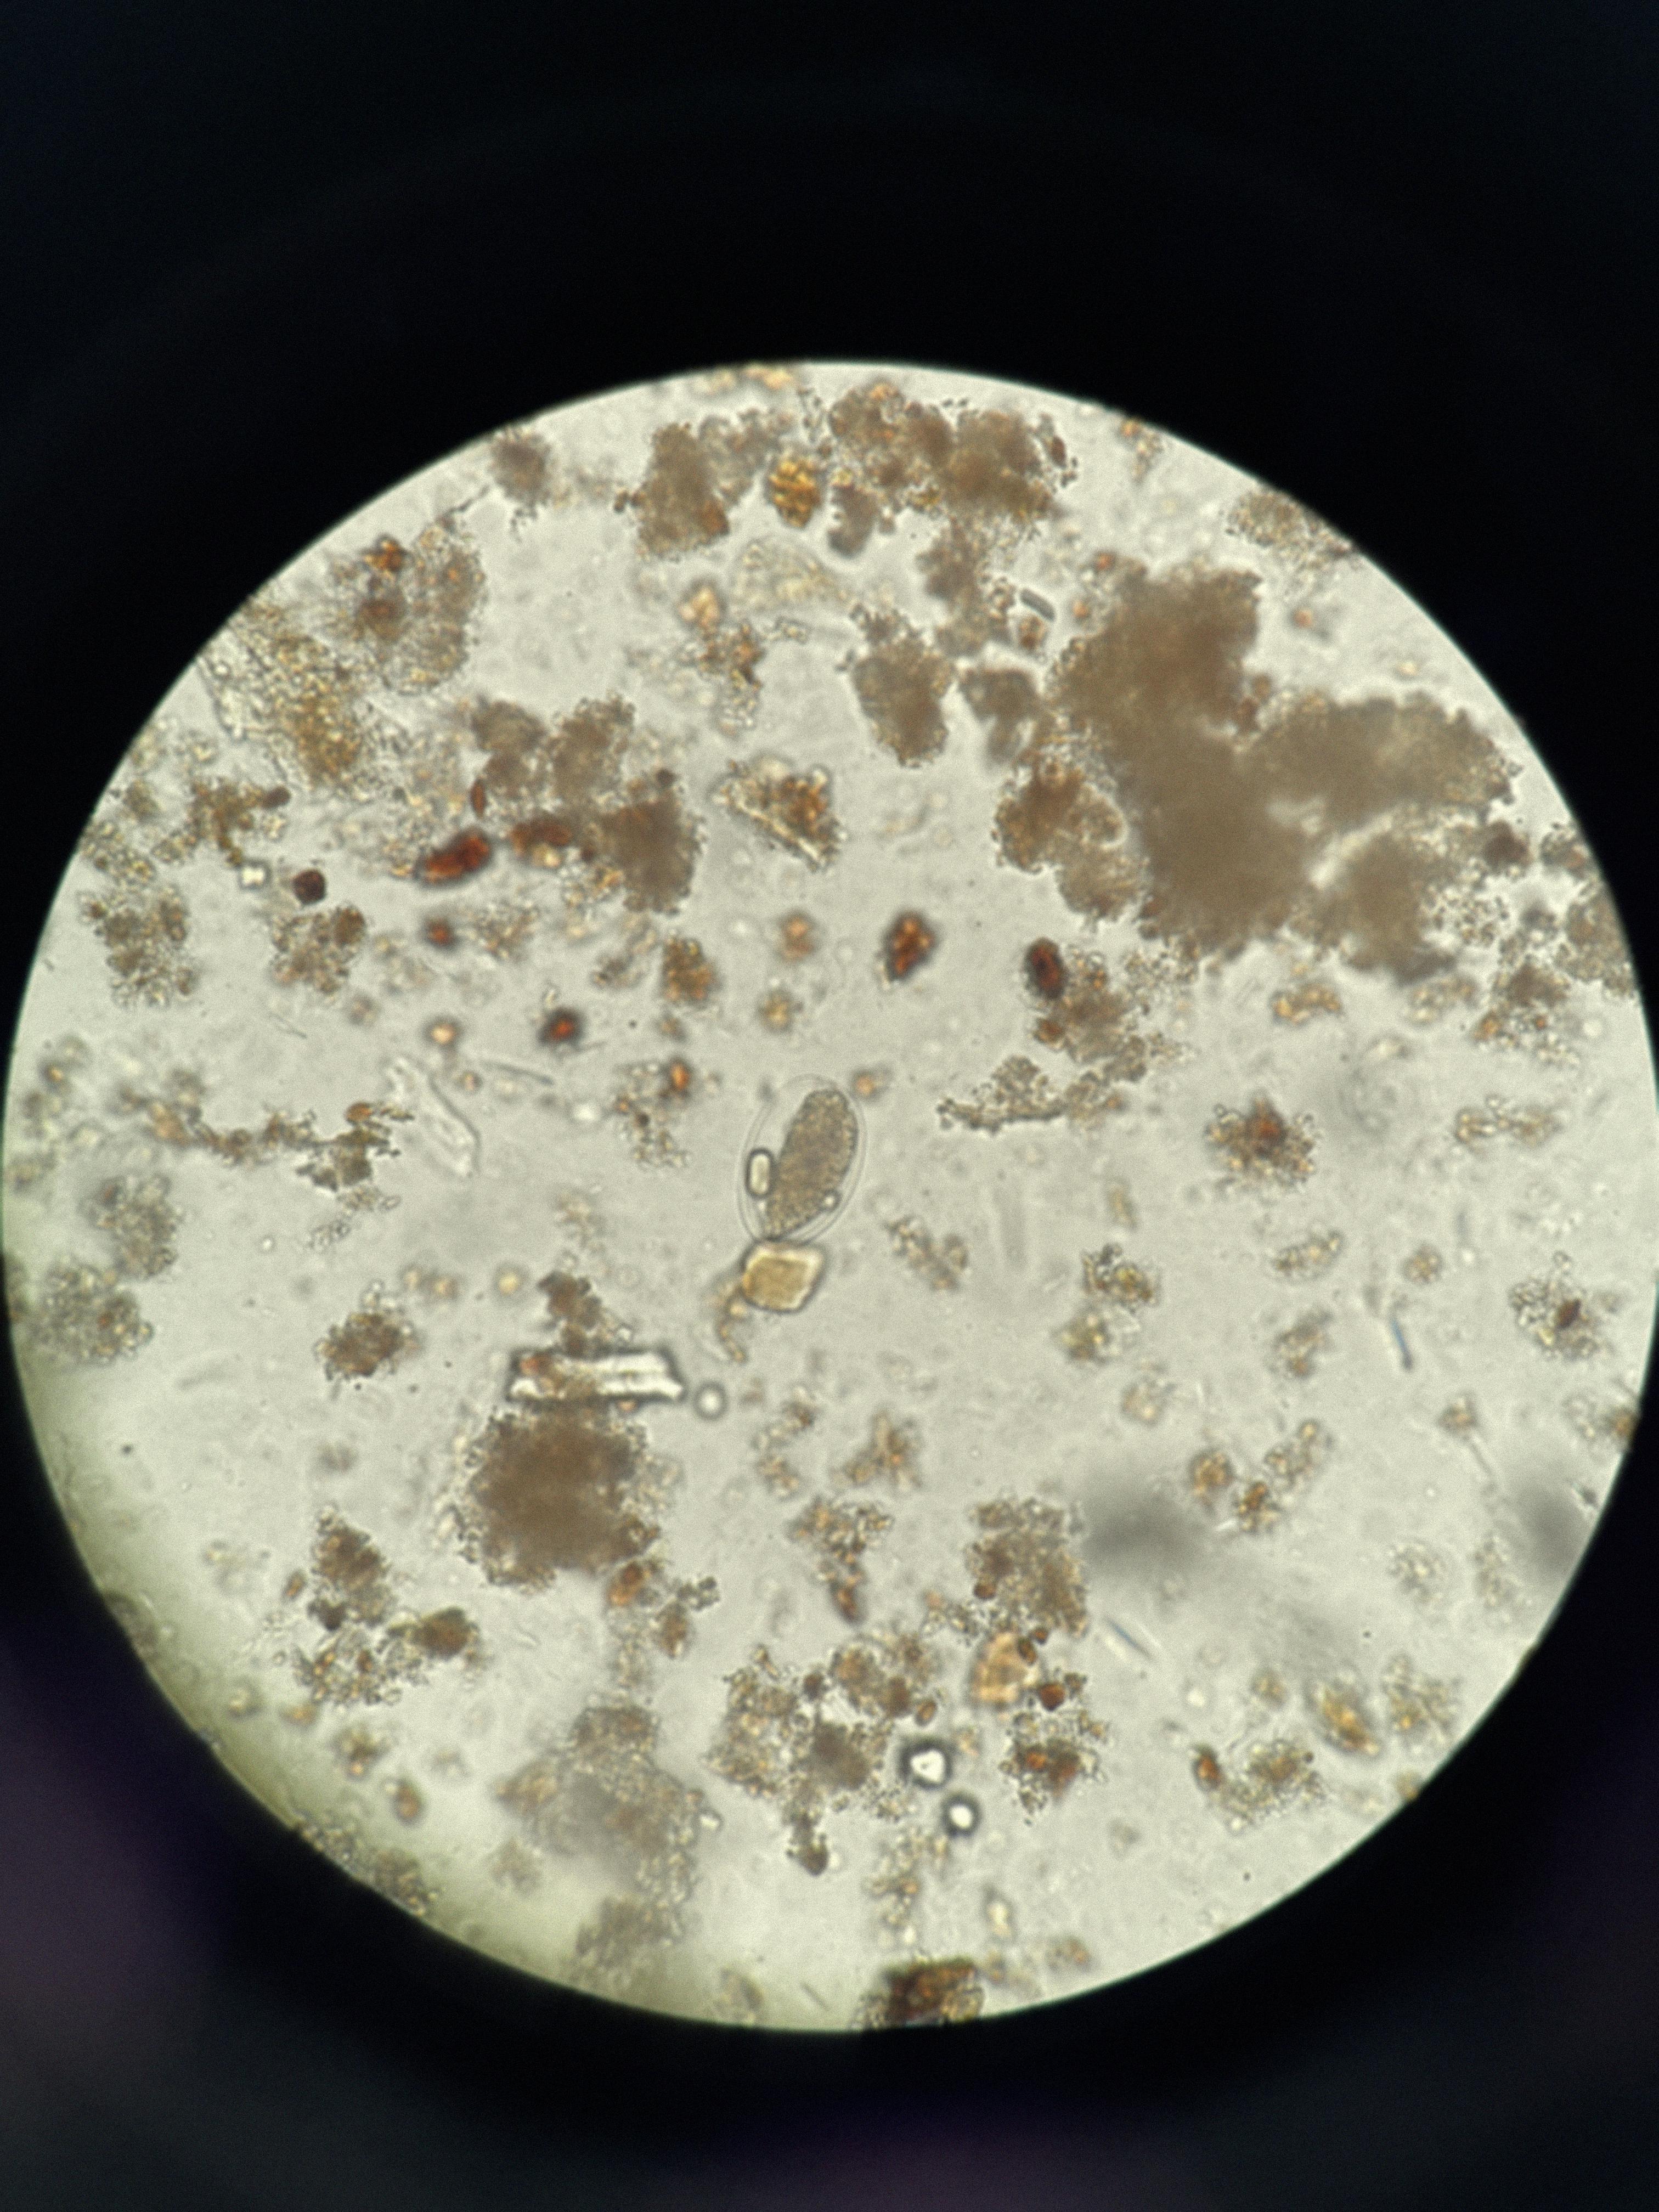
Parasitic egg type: Hookworm egg